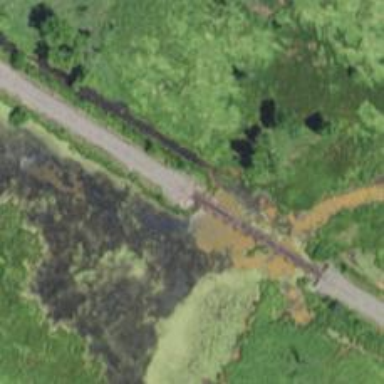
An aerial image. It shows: Bridge over railway line.